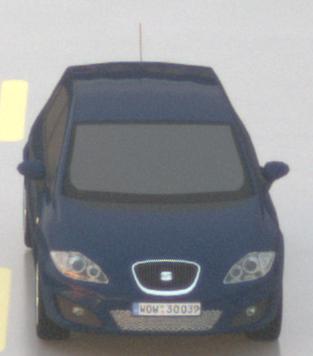
Make: SEAT
Model: Leon 1.4
Detailed model: Leon (1P)
Model produced from: 2009/04
Model produced until: 2010/08
Doors: 5
Color: blue
Road condition: wet road
Daytime: sunrise or sunset
Contrast: medium contrast